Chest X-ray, PA view. Patient: 47 years old, sex F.
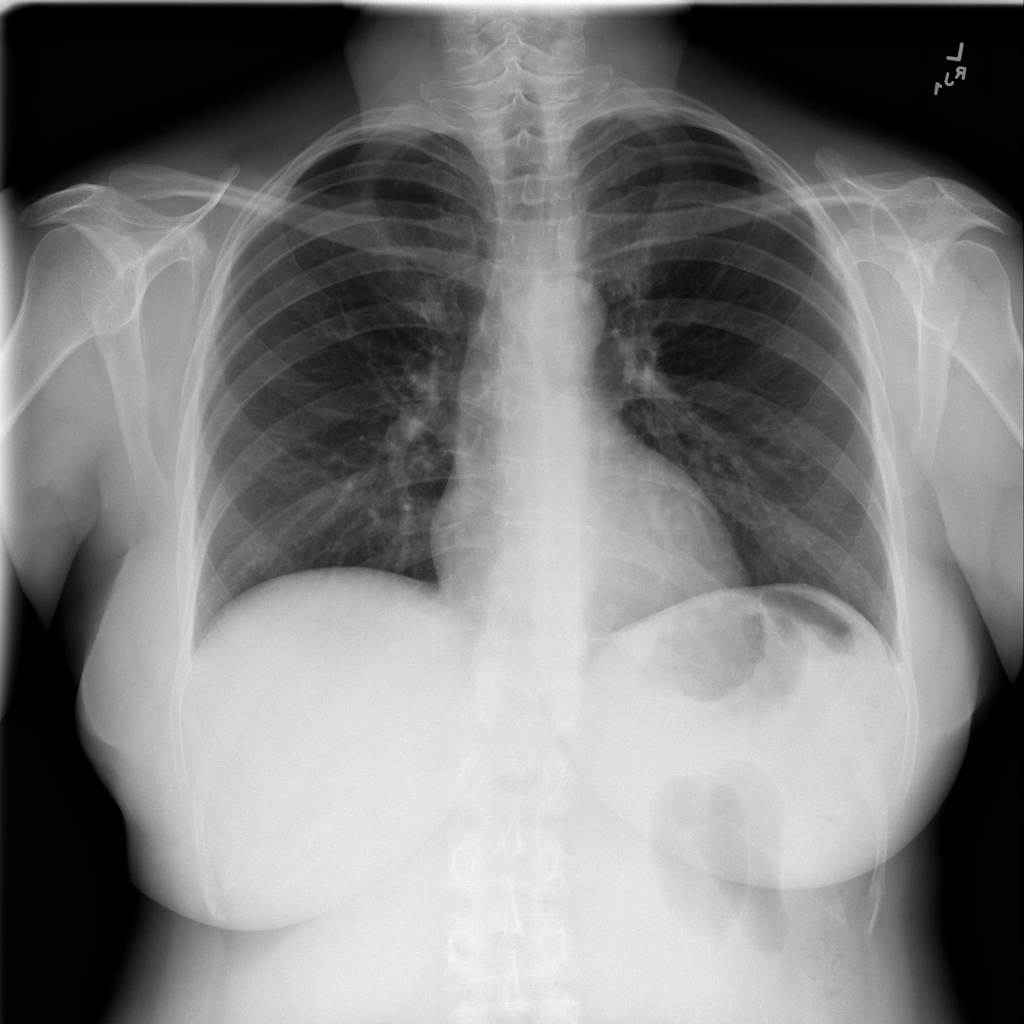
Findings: No Finding